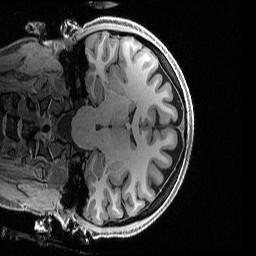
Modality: T1w
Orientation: coronal
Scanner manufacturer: siemens
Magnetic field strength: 3 T
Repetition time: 2.5 s
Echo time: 0.0029 s